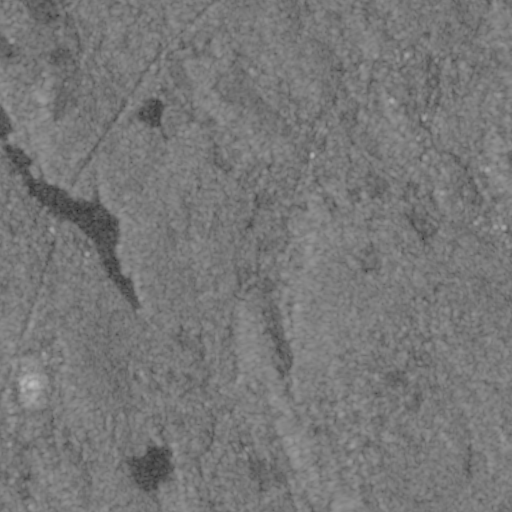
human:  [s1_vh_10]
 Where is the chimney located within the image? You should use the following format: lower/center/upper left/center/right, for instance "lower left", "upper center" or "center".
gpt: The chimney is located in the lower left of the image.
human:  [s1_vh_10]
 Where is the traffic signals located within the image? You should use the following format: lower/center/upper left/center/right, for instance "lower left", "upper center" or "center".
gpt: The traffic signals is located in the center right of the image.
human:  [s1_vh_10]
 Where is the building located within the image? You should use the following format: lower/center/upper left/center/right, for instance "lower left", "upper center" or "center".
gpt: There is no building in the image.

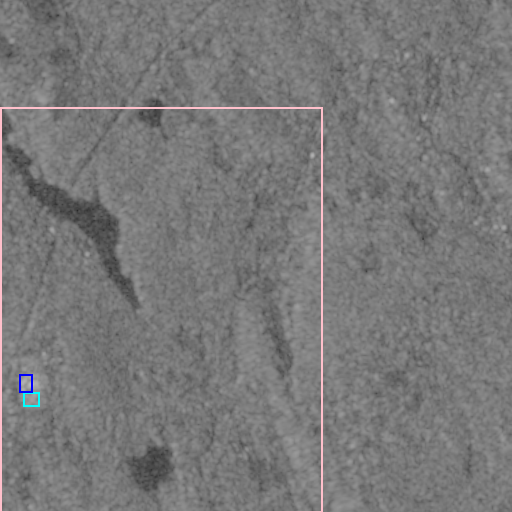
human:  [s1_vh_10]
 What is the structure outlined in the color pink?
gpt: The structure outlined in pink is a park.
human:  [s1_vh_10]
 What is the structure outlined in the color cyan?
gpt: The structure outlined in cyan is a building.
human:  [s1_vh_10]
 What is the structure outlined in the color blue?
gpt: The structure outlined in blue is a building.
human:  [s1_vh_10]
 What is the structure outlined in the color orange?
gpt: There is no orange outline.